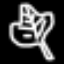
Label: leaf